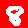
Digit: 8